【题型】解答题　【知识点】平面几何　【难度】medium
已知：如图, 在半径为2的扇形 $AOB$ 中, $\angle AOB = 90^\circ$, 点 $C$ 在半径 $OB$ 上, $AC$ 的垂直平分线交 $OA$ 于点 $D$, 交弧 $AB$ 于点 $E$, 联结 $BE$、$CD$。

(1) 若 $C$ 是半径 $OB$ 中点, 求 $\angle OCD$ 的正弦值；

(2) 若 $E$ 是弧 $AB$ 的中点, 求证：$BE^2 = BO \cdot BC$；

(3) 联结 $CE$, 当 $\triangle DCE$ 是以 $CD$ 为腰的等腰三角形时, 求 $CD$ 的长。
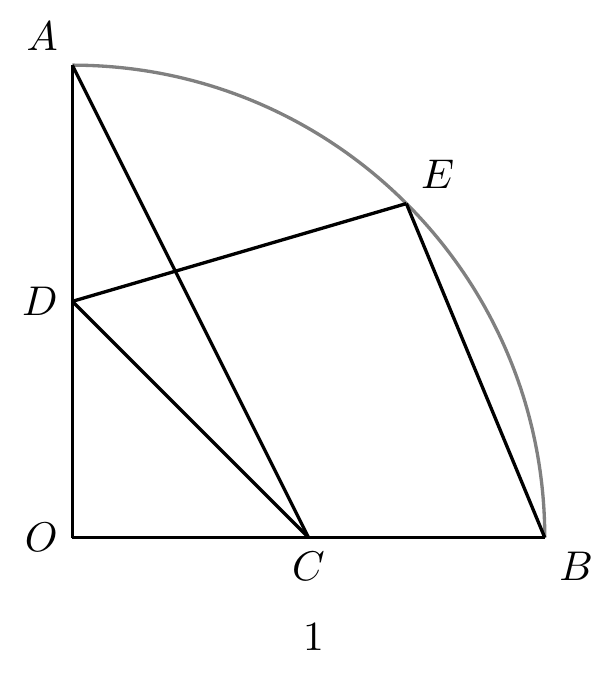
【解答】
解：

(1)$\because C$ 是半径 $OB$ 中点,

$\therefore OC = \frac{1}{2} OB = 1$,

$\because DE$ 是 $AC$ 的垂直平分线,

$\therefore AD = CD$,

设 $OD = x$,

$\therefore CD = AD = OA - OD = 2 - x$,

在 Rt$\triangle OCD$ 中, 根据勾股定理得, $(2 - x)^2 - x^2 = 1$,

$\therefore x = \frac{3}{4}$,

$\therefore CD = \frac{5}{4}$,

$\therefore \sin \angle OCD = \frac{OD}{CD} = \frac{3}{5}$；

(2)如图1, 连接 $AE$, $CE$, $\because DE$ 是 $AC$ 垂直平分线,

$\therefore AE = CE$,

$\because E$ 是弧 $AB$ 的中点,

$\therefore \overrightarrow{AE} = \overrightarrow{BE}$,

$\therefore AE = BE$,

$\therefore BE = CE$,

$\therefore \angle CBE = \angle BCE$,

连接 $OE$,

$\therefore OE = OB$,

$\therefore \angle OBE = \angle OEB$,

$\therefore \angle CBE = \angle BCE = \angle OEB$,

$\therefore \triangle OBE \sim \triangle EBC$,

$\therefore \frac{BE}{BC} = \frac{OB}{BE}$,

$\therefore BE^2 = BO \cdot BC$；

(3)$\triangle DCE$ 是以 $CD$ 为腰的等腰三角形, 当 $CD = CE$ 时, $\because DE$ 是 $AC$ 的垂直平分线,

$\therefore AD = CD$, $AE = CE$,

$\therefore AD = CD = CE = AE$,

$\therefore$ 四边形 $ADCE$ 是菱形,

$\therefore CE \parallel AD$,

$\therefore \angle OCE = 90^\circ$,

设菱形的边长为 $a$,

$\therefore OD = OA - AD = 2 - a$,

在 Rt$\triangle OCE$ 中, $OC^2 = OE^2 - CE^2 = 4 - a^2$,

在 Rt$\triangle COD$ 中, $OC^2 = CD^2 - OD^2 = a^2 - (2 - a)^2$,

$\therefore 4 - a^2 = a^2 - (2 - a)^2$,

$\therefore a = -2\sqrt{3} - 2$ (舍)或 $a = 2\sqrt{3} - 2$；

$\therefore CD = 2\sqrt{3} - 2$；

当 $CD = DE$ 时, $\because DE$ 是 $AC$ 垂直平分线,

$\therefore AD = CD$,

$\therefore AD = DE$,

$\therefore \angle DAE = \angle DEA$,

连接 $OE$,

$\therefore OA = OE$,

$\therefore \angle OAE = \angle OEA$,

$\therefore \angle DEA = \angle OEA$,

$\therefore$ 点 $D$ 和点 $O$ 重合, 此时, 点 $C$ 和点 $B$ 重合,

$\therefore CD = 2$,

即：当 $\triangle DCE$ 是以 $CD$ 为腰的等腰三角形时, $CD$ 的长为 $2$ 或 $2\sqrt{3} - 2$。
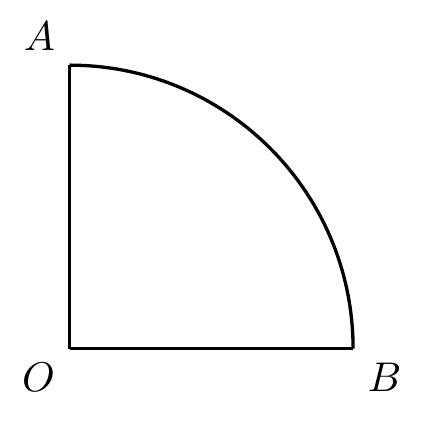